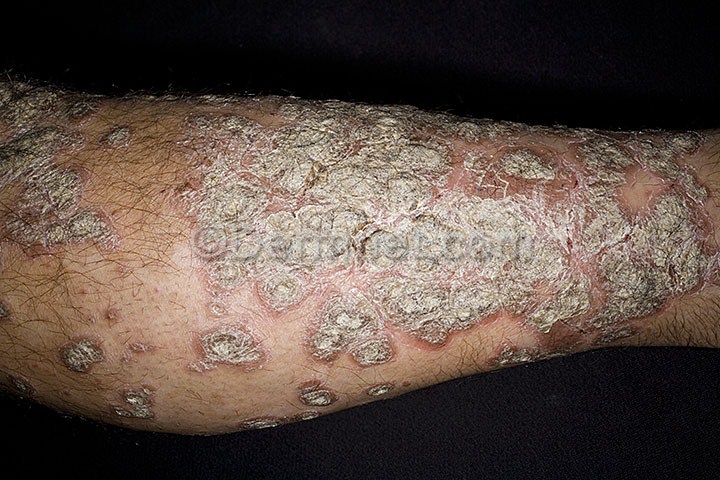
Disease: Psoriasis pictures Lichen Planus and related diseases